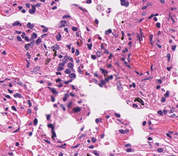
Tumor epithelial tissue: no
Tumor-associated stroma tissue: no
Normal tissue: yes